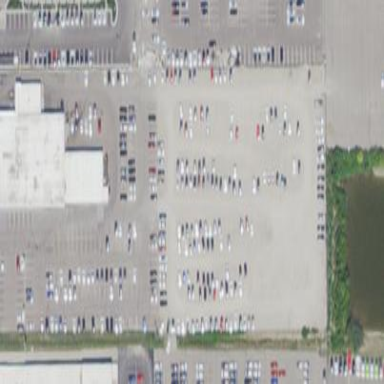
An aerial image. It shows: Parking area.